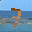
Label: 7